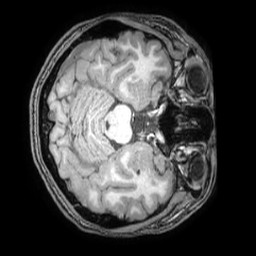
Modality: T1w
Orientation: axial
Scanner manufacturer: philips
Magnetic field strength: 3 T
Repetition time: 0.008 s
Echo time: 0.0035 s